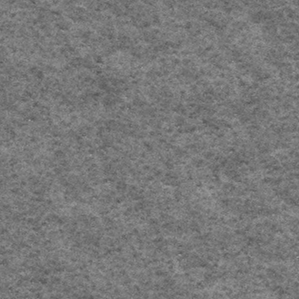
Label: frost